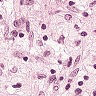
Metastatic tissue present: yes